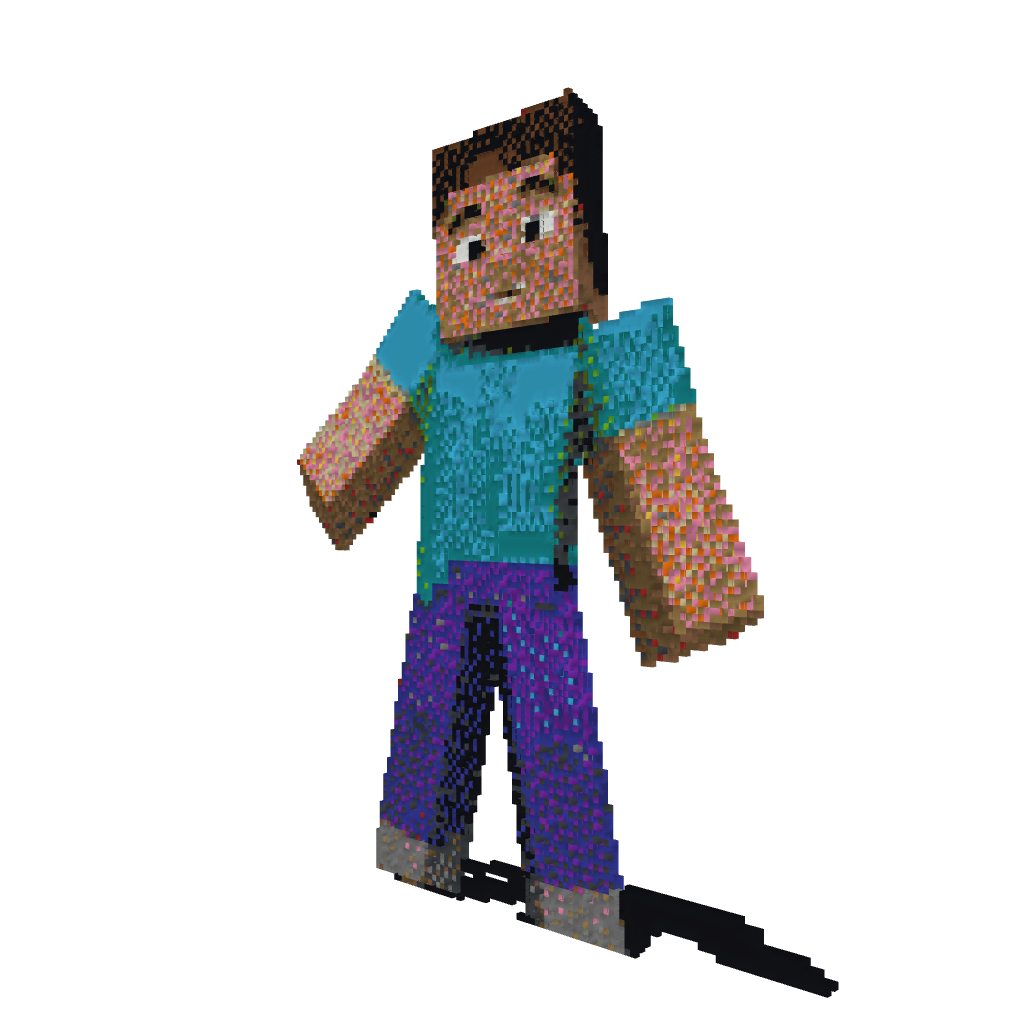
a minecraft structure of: Animated Steve Pixel Art